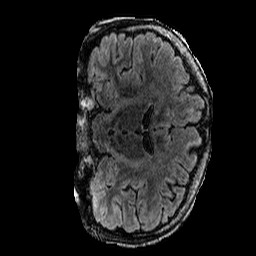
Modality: FLAIR
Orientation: coronal
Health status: ill
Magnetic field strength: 3 T